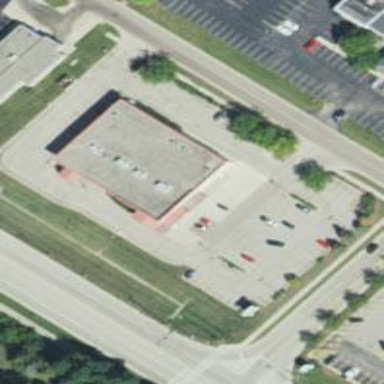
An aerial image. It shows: Commercial building used for retail purposes.